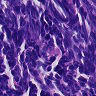
Metastatic tissue present: no